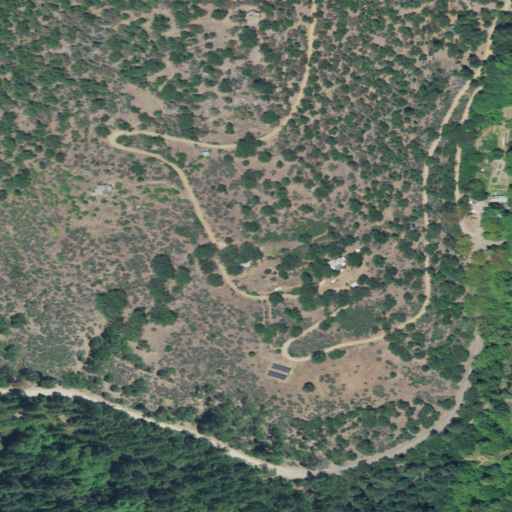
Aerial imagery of valley in Oregon named Muddy Gulch containing shrub, open development, evergreen forest, and deciduous forest